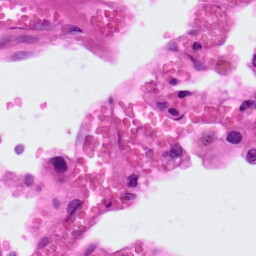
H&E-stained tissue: Lung